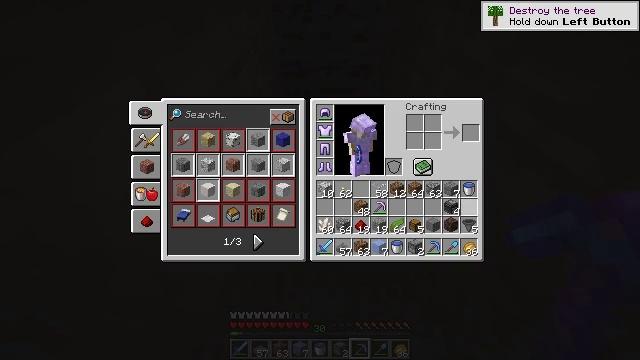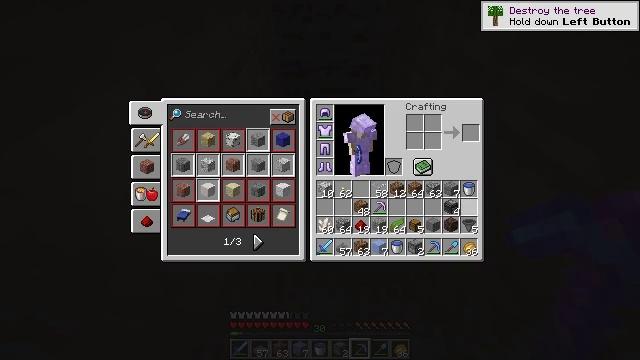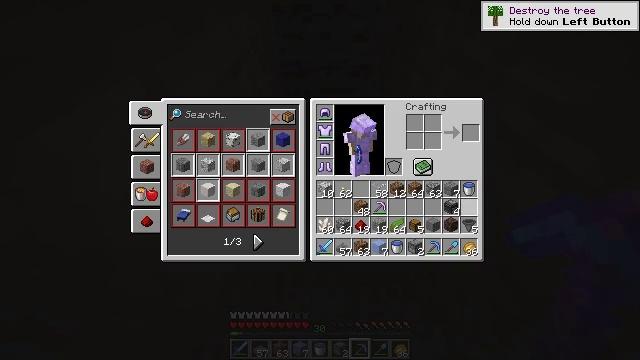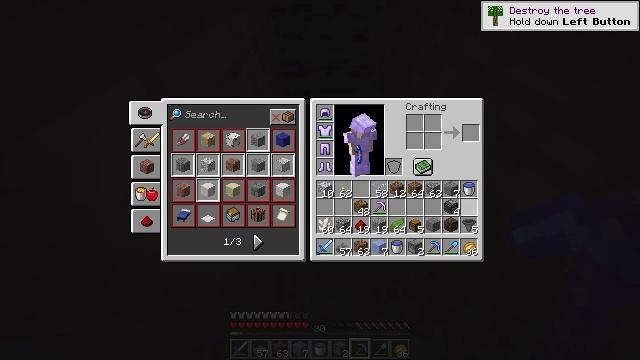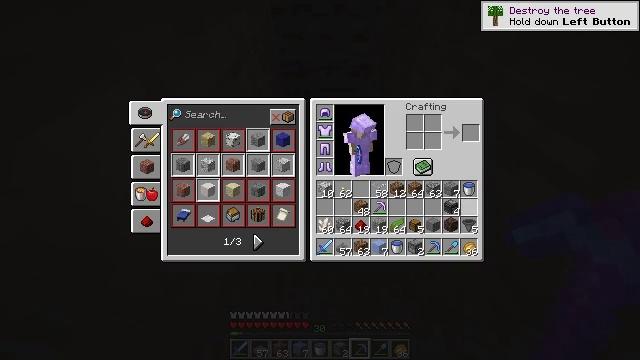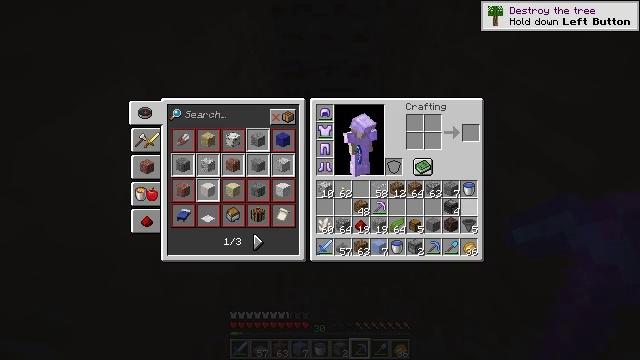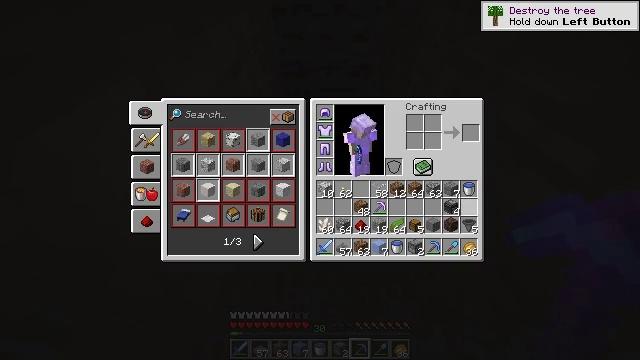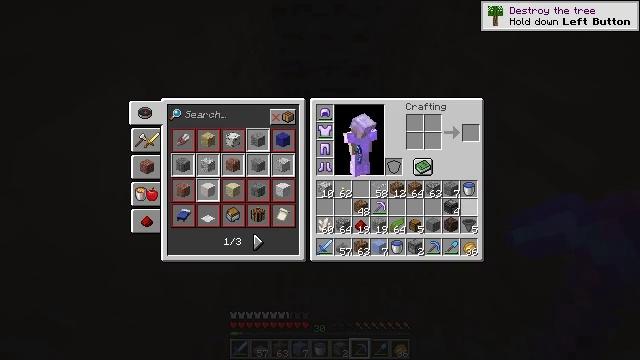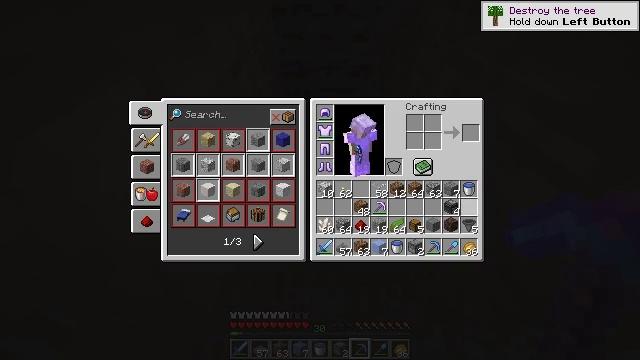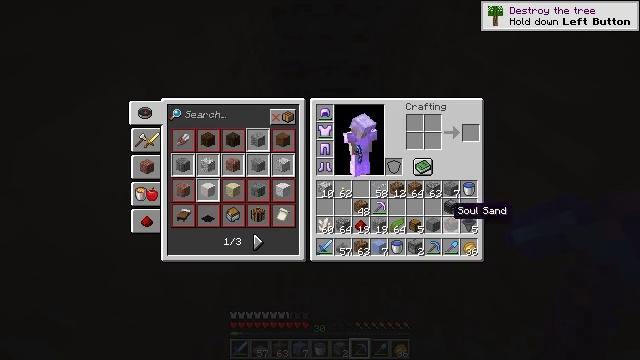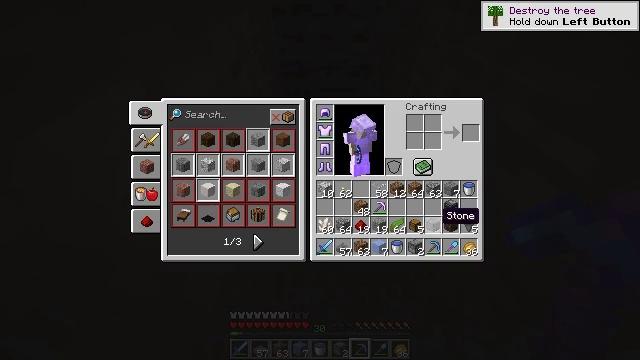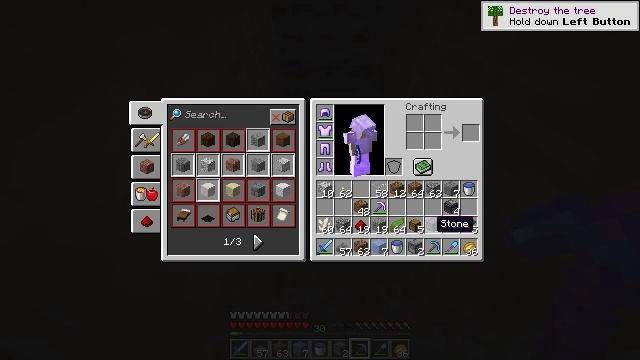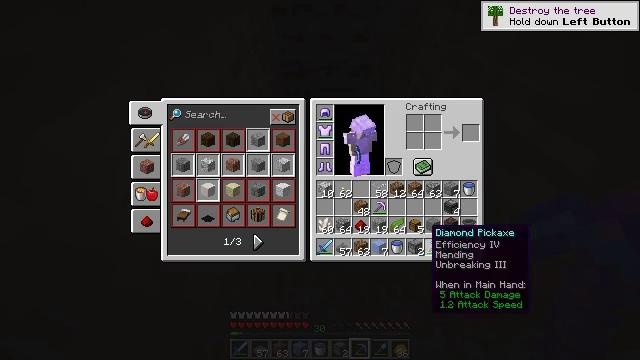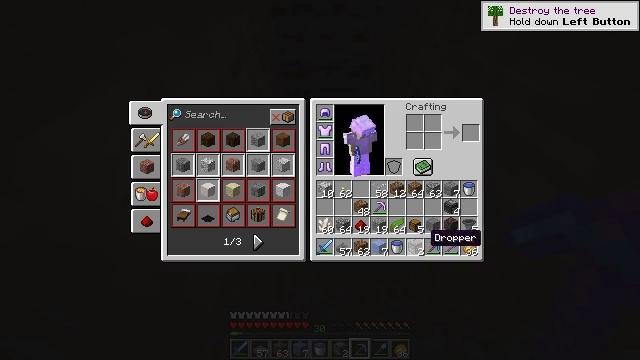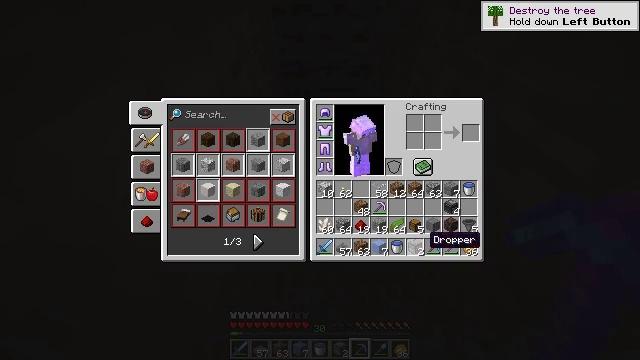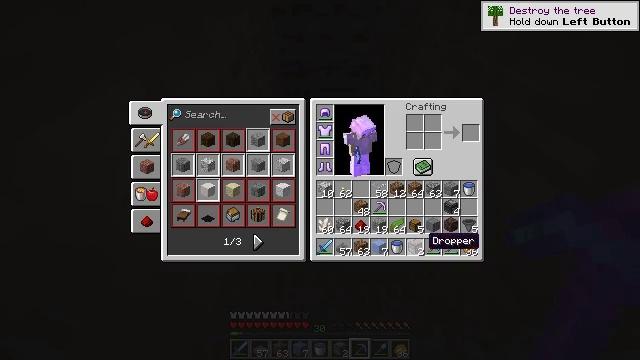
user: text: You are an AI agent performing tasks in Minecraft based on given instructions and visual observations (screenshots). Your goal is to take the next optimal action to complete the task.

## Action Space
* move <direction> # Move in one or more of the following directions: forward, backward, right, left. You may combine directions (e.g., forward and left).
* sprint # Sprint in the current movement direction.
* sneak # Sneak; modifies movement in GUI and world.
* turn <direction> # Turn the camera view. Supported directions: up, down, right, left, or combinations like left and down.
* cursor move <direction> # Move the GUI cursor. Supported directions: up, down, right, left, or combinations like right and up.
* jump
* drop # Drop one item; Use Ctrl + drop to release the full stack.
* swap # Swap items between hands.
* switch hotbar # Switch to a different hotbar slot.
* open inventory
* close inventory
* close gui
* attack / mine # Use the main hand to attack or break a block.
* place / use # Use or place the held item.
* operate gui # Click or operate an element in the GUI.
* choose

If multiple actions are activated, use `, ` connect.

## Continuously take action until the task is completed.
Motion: motion action
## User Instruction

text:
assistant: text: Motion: sneak, choose
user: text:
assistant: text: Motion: sneak
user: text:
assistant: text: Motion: sneak
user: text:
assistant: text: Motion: sneak
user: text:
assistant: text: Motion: sneak
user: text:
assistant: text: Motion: sneak
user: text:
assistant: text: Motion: sneak
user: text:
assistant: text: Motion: sneak
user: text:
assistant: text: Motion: sneak, cursor move left and down
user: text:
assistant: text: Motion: sneak, cursor move left
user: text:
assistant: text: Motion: sneak, cursor move down
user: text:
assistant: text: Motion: cursor move down
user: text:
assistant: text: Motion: no_op
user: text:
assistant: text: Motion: no_op
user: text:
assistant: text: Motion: no_op
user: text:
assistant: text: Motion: no_op
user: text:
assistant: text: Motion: no_op
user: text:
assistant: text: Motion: no_op
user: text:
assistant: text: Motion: no_op
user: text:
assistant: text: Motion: close inventory
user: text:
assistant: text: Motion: close inventory
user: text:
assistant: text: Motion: close inventory
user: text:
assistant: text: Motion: no_op
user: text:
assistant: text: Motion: turn up
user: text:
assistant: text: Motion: turn up
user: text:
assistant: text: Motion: no_op
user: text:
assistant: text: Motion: no_op
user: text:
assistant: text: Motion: no_op
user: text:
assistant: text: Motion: no_op
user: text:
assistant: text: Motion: no_op